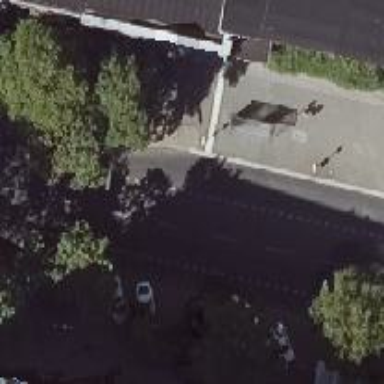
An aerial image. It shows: Tertiary road with asphalt surface and separate sidewalks. There are lanes for cyclists on both sides and street-side parking available on both sides.